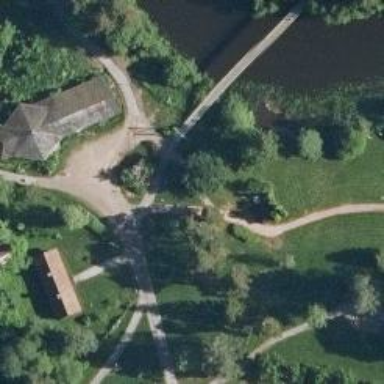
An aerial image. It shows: Suspension bridge for cycleway.